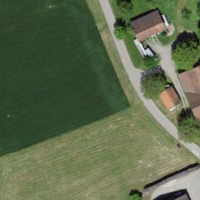
EUNIS habitat code: 52
Species observed at this site:
Motacilla alba